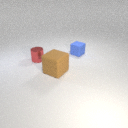
small blue rubber cube behind small red metal cylinder